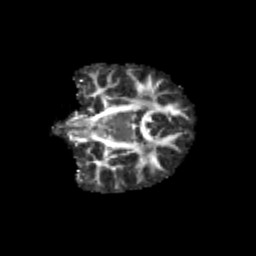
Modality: FA
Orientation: coronal
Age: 9
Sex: female
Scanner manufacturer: siemens
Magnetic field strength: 3 T
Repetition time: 3.8 s
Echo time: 0.07 s